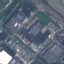
Label: Industrial